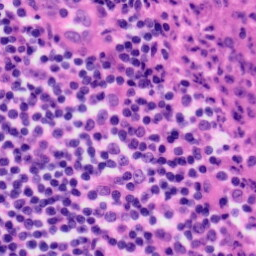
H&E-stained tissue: Tonsil